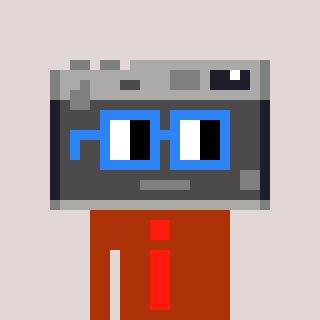
a pixel art character with square blue glasses, a camera-shaped head and a hotbrown-colored body on a warm background